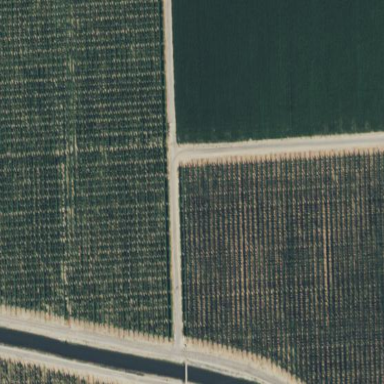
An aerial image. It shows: Orchard.